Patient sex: M
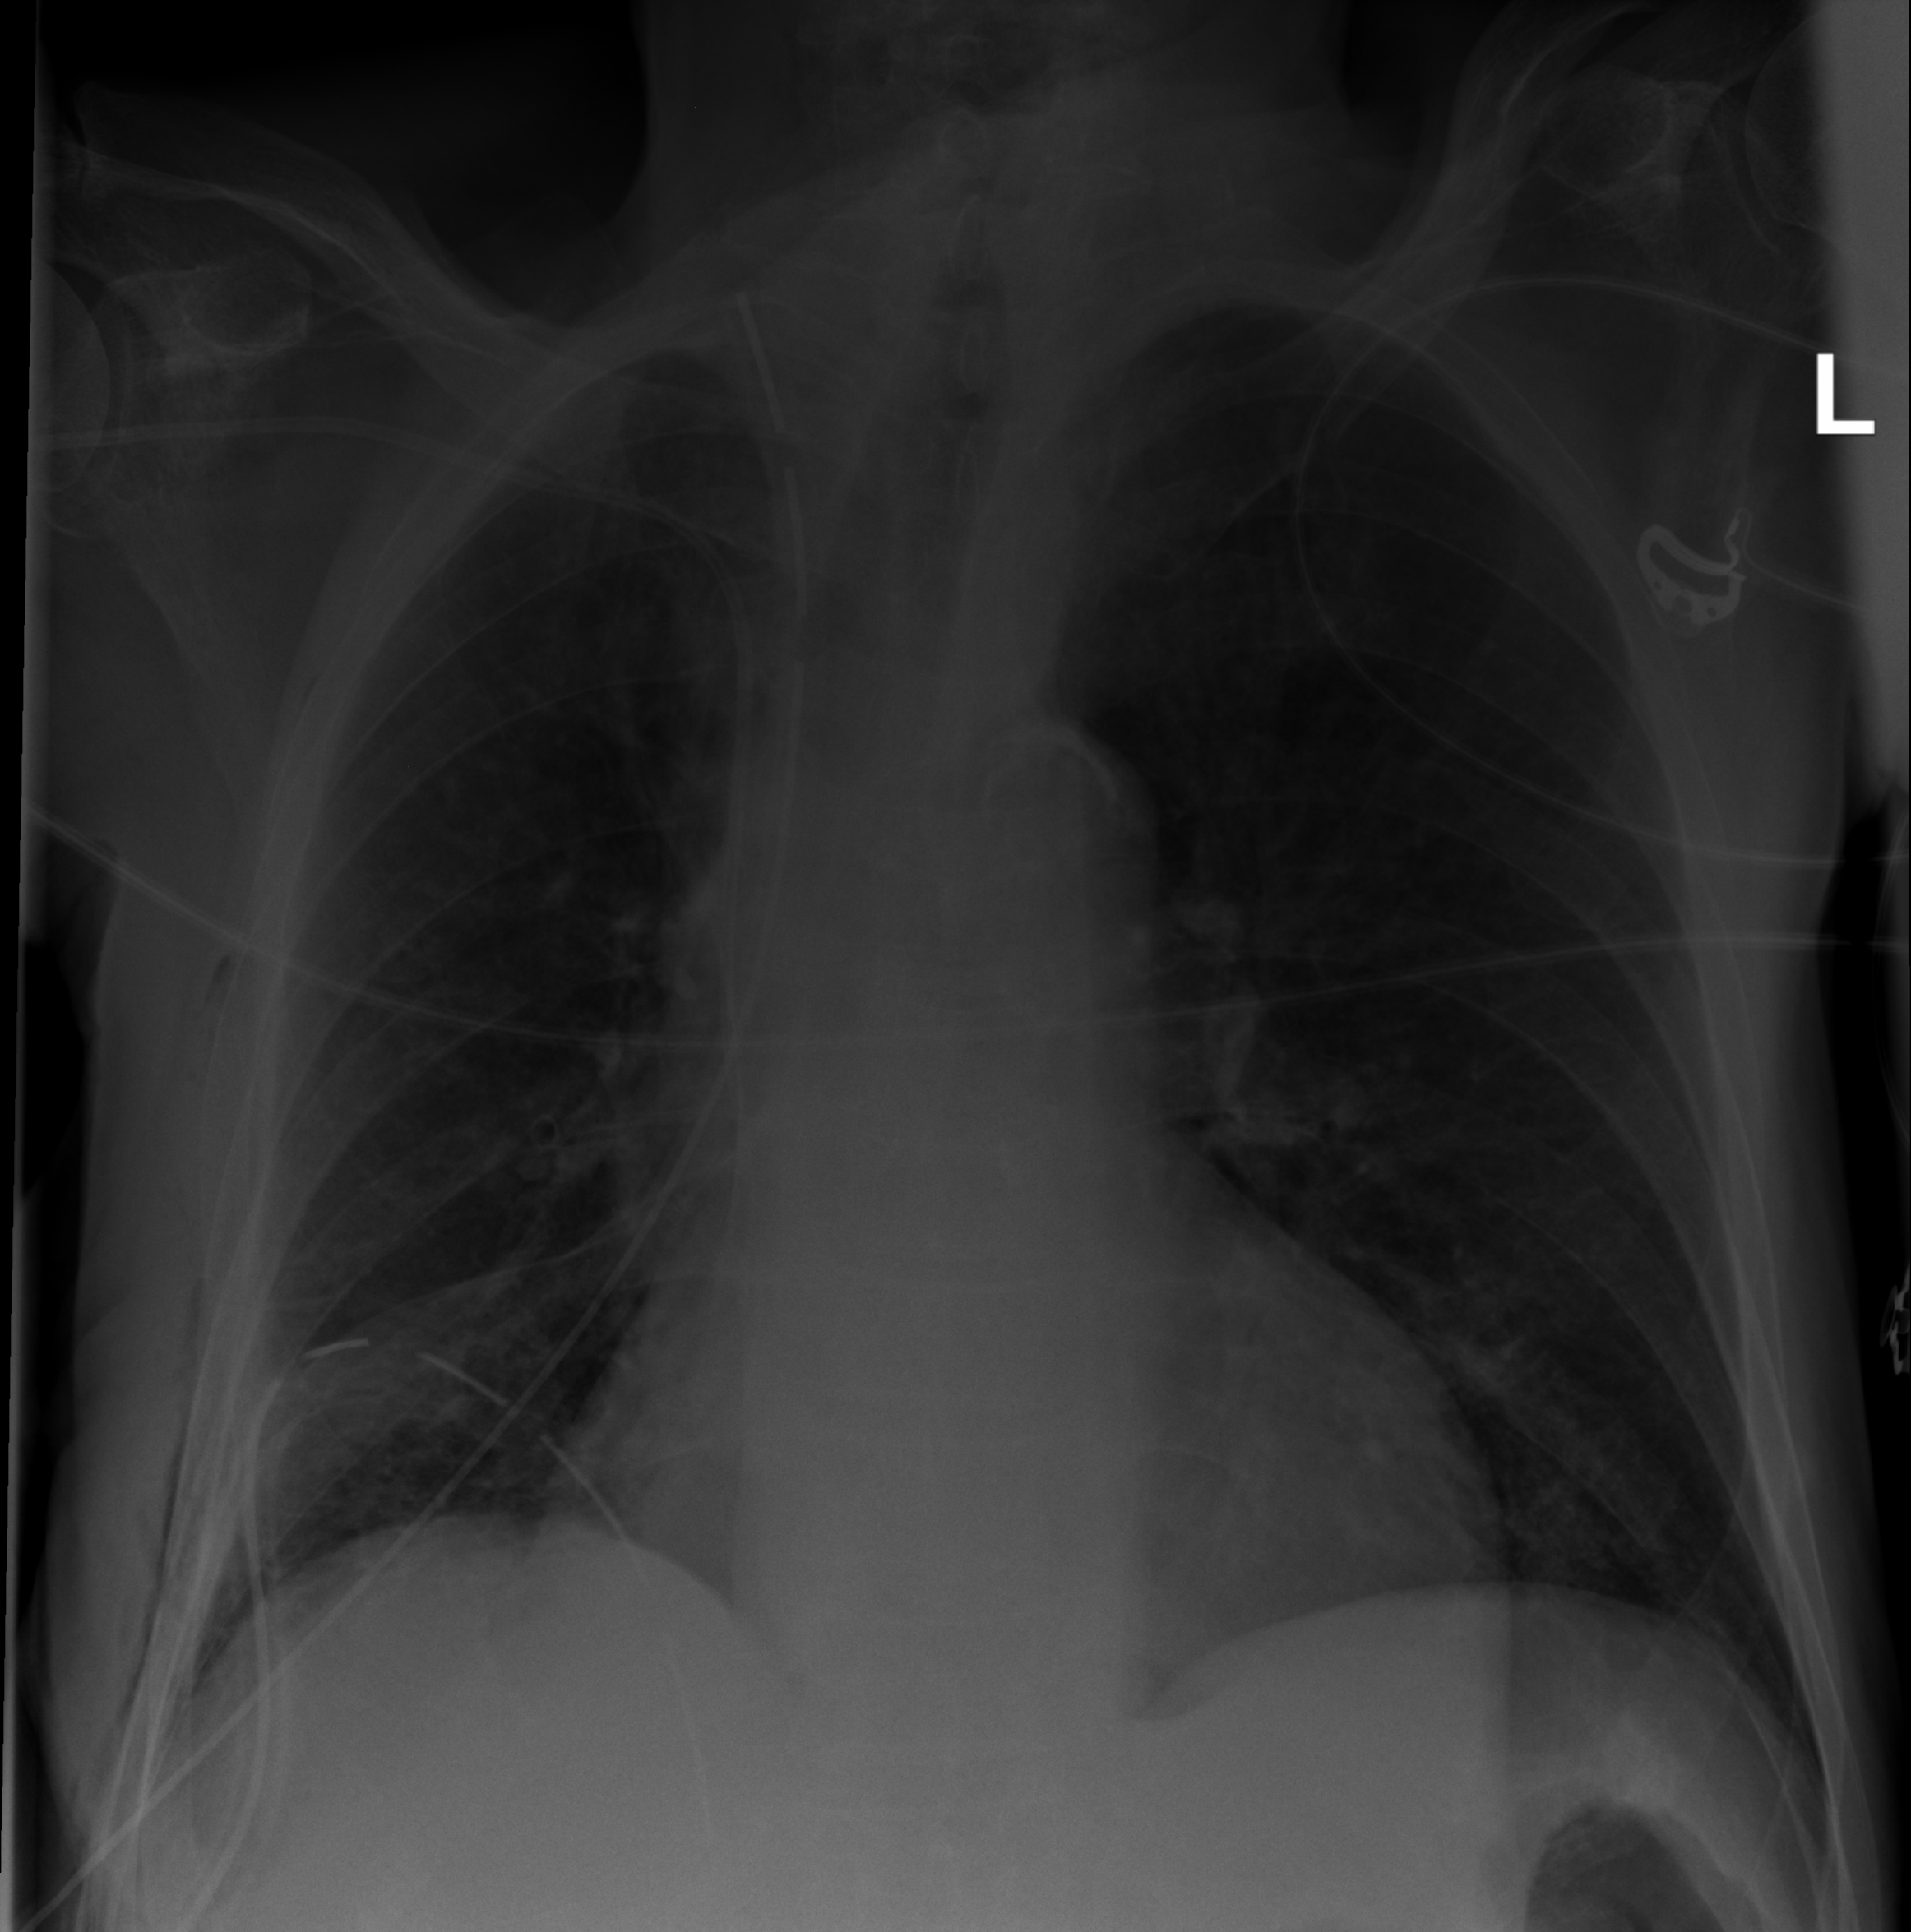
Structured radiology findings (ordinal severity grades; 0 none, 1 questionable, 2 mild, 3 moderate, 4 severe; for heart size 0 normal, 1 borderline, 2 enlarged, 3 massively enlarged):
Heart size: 2
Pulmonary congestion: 0
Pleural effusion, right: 0
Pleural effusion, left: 0
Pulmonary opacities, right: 0
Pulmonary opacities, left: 0
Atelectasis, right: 2
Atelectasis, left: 0